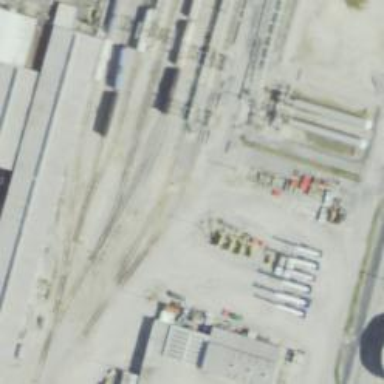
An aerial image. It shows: Rail spur service.